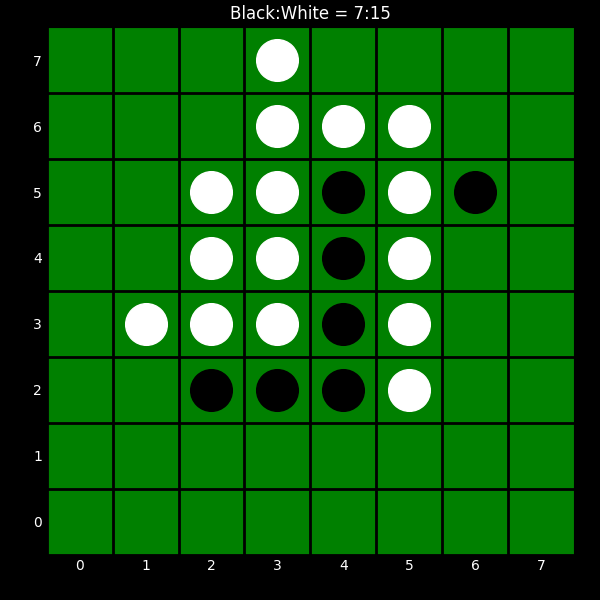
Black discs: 7
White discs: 15